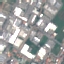
Label: Industrial